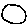
Label: circle